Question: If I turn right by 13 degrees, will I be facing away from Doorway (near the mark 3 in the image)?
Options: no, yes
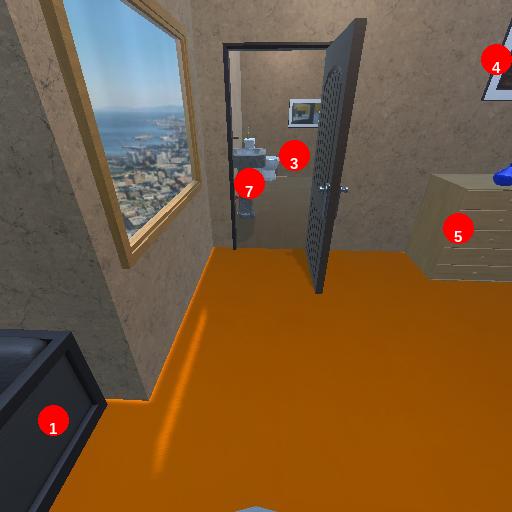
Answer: no